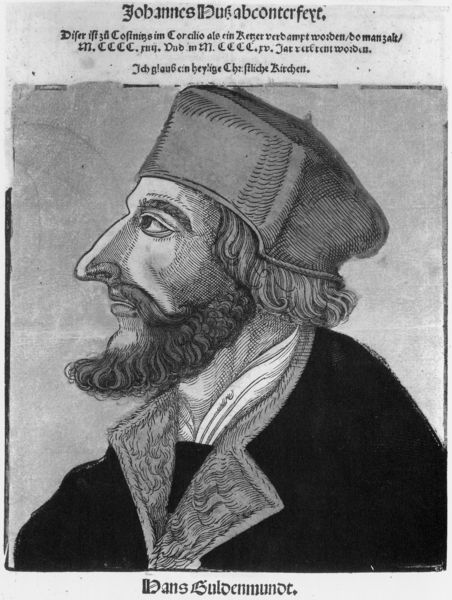
Titel: Bildnis des Jan Hus, böhmischer Reformer
Künstler: Erhard Schön
Institution: (Seriendruck)
Schlagwörter: mann, umhang, weiß, grau, hut, hüte, kopfbedeckungen, mund, nase, profil, schwarz, zeichnung, blick, schal, tuch, bart, hemd, jacke, kappe, mütze, mützen, schnurrbart, augen, gesicht, johannes, kragen, lang, pelz, vollbart, bildnis, hals, portrait, porträt, kirche, auge, haare, mantel, kinn, locken, renaissance, schultern, kopfbedeckung, holzschnitt, schrift, grafik, graphik, schattierungen, linien, spitz, brauen, seitenansicht, gestreift, deutsch, wange, revers, schnauzbart, schnauzer, kirchen, wei, glaube, druck, schraffur, radierung, stich, titel, seite, schwarzweiß, text, schraffiert, braue, barett, pelzkragen, halbprofil, mittelalter, hans, oberlippenbart, kupferstich, gezeichnet, christentum, johann, nasenflügel, jude, christ, erstaunen, schrfit, ich, konterfei, licken, hutt, 1400, mccc, guldenmundt, honnes, ich glaube